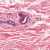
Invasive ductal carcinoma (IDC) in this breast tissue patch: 0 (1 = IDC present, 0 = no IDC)